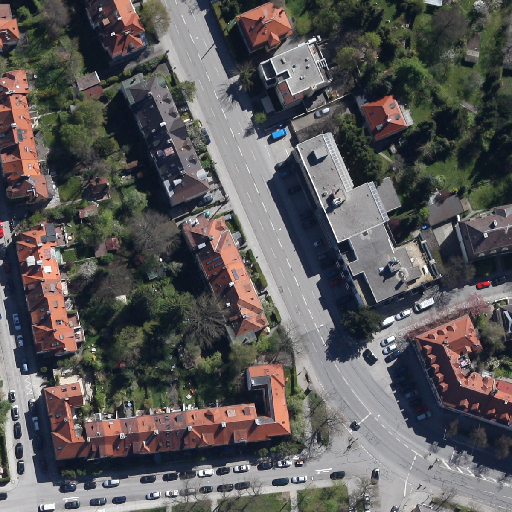
Referring expression: sidewalk along with tree